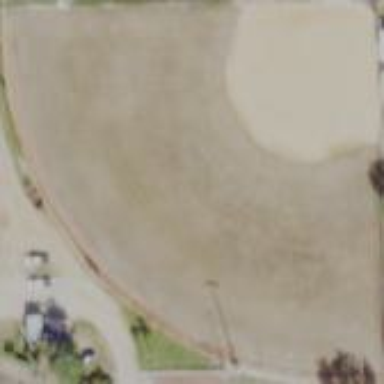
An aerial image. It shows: Baseball pitch for leisure land activities.